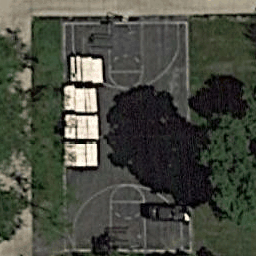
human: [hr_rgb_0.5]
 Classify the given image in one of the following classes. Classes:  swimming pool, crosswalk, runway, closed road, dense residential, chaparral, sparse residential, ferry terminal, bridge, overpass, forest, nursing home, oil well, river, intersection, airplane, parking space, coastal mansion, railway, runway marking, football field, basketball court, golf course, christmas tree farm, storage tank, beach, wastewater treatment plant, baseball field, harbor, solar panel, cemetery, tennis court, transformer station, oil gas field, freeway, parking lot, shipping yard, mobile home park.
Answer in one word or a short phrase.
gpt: basketball court